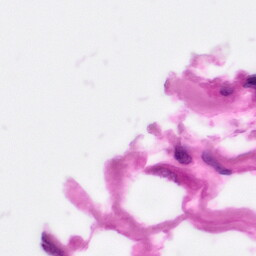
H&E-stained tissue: Pancreatic